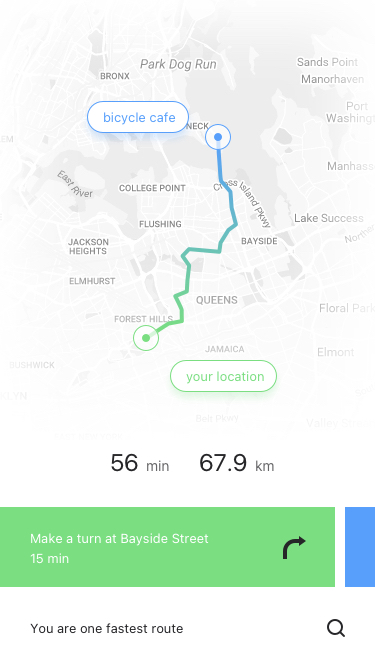
Text in this UI design:
your location
bicycle cafe
56
min
You are one fastest route
67.9
km
Make a turn at Bayside Street
15 min